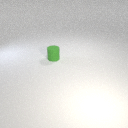
small green rubber cylinder